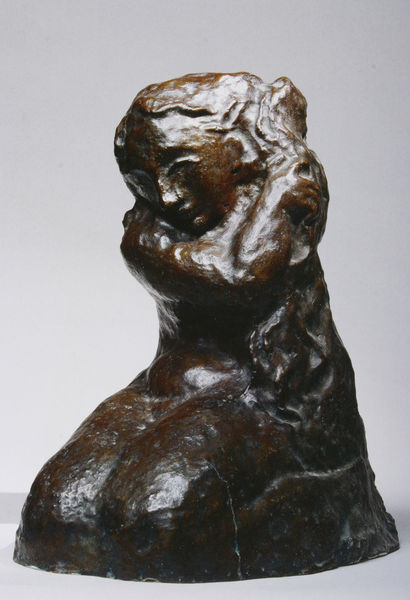
Titel: Femme se coiffant, Frau, sich ihre Haare kämmend
Künstler: Pablo Picasso
Institution: Privatsammlung
Schlagwörter: akt, kopf, nackt, badende, mädchen, braun, frau, mund, nase, schwarz, augen, faru, gesicht, haare, skulptur, kamm, bronze, plastik, knie, foto, knien, toilette, kniend, knieen, kämmen, schicksal, plasti, kámmen